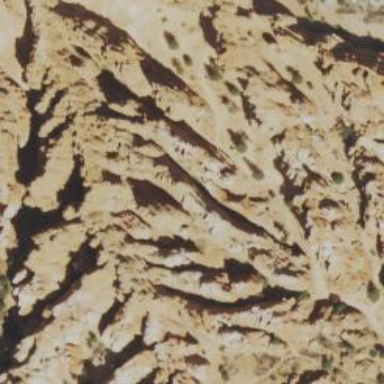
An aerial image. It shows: Natural ridge in the landscape.